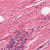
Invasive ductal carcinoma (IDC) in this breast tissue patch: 0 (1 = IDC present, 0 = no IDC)